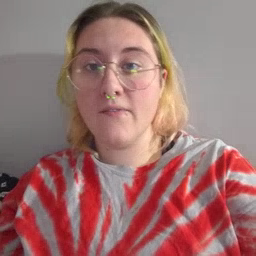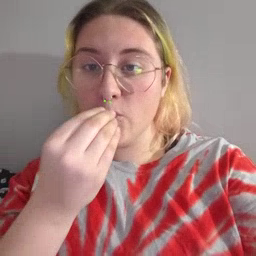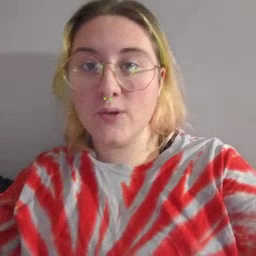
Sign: food